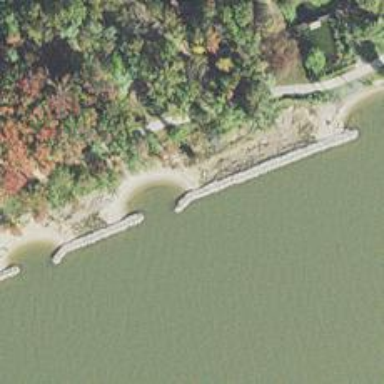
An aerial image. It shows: Breakwater structure.